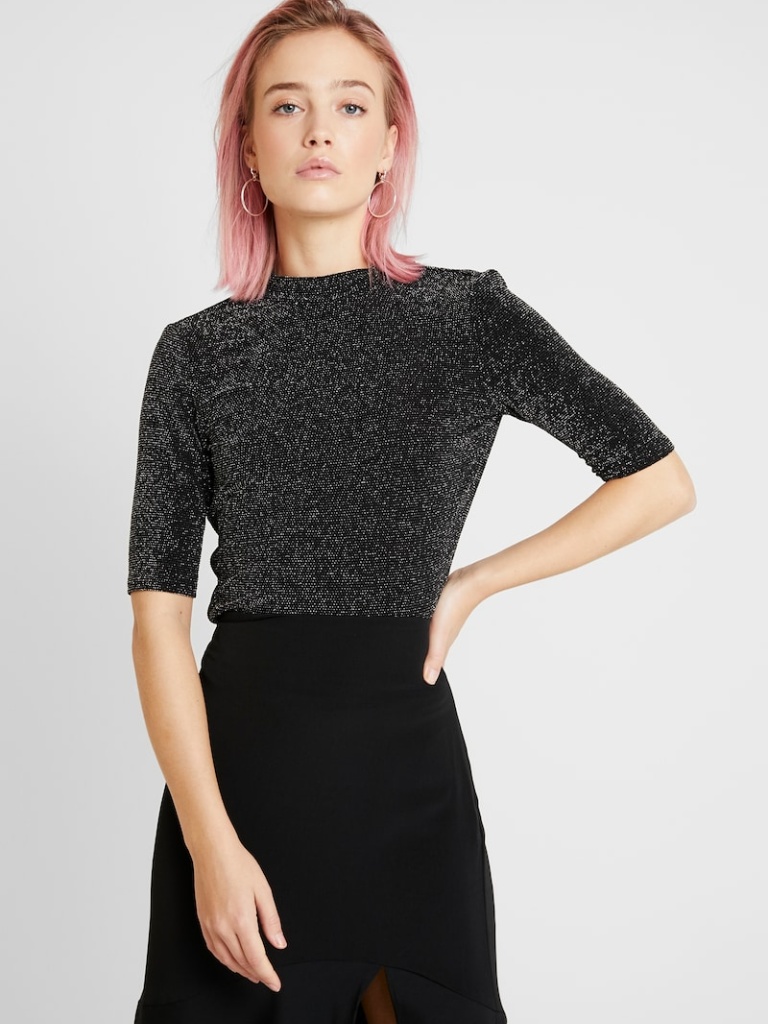
knit tight short sleeve hip length Fully Tucked in turtleneck blouse